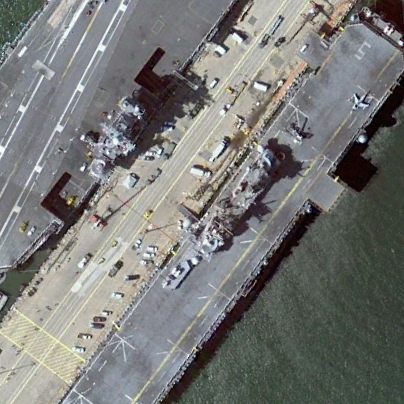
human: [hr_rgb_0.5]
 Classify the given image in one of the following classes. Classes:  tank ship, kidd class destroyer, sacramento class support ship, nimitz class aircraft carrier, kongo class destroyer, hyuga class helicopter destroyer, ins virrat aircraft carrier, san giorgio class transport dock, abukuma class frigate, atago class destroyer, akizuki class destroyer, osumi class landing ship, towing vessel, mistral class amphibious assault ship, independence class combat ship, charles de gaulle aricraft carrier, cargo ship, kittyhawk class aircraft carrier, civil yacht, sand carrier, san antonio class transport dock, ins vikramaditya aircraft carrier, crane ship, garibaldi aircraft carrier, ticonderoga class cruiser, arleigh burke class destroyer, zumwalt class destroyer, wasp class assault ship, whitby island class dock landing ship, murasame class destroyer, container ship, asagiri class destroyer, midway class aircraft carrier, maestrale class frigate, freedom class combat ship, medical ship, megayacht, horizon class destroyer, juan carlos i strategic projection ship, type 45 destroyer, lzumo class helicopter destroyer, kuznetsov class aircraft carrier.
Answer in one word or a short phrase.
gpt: Wasp class assault ship